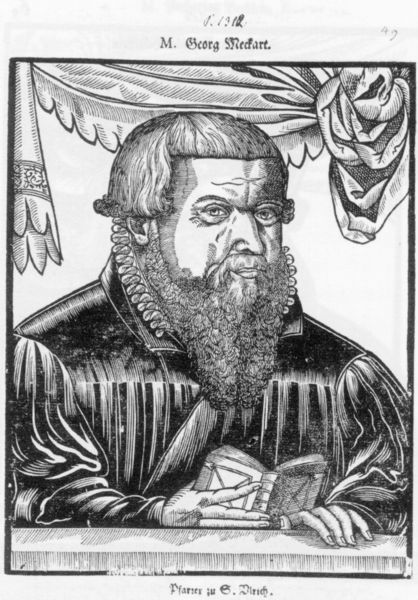
Titel: Bildnis des Georg Meckhardt
Künstler: Hans d.Ä. Schultes
Institution: (Seriendruck)
Schlagwörter: hand, mann, weiß, dreieck, fenster, finger, grau, mund, nase, ohr, schwarz, stirn, bart, augen, bibel, falten, gesicht, knoten, kragen, stein, vollbart, bildnis, halskrause, hände, portrait, porträt, vorhang, brüstung, geistlicher, gewand, haare, mantel, blatt, ohren, renaissance, holzschnitt, schrift, rahmung, grafik, graphik, ernst, brauen, büste, lesen, abbild, unterschrift, buch, fensterrahmen, brett, druck, druckgraphik, schwarzweiss, schraffur, radierung, stich, text, krause, talar, pfarrer, priester, spitzenkragen, gelehrter, kupferstich, wandbehang, georg, reformation, passe, haarschnitt, rüschenkragen, vohang, jolzschnitt, georg meckart, meckart, medart, 1312